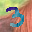
Label: 3